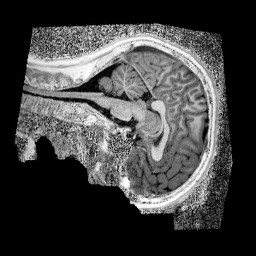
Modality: UNIT1_denoised
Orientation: sagittal
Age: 11
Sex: male
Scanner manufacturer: siemens
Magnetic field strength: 3 T
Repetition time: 4 s
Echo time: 0.00299 s